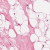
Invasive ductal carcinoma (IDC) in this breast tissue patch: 0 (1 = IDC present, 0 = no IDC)